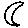
Label: moon